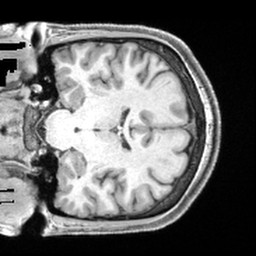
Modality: T1w
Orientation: coronal